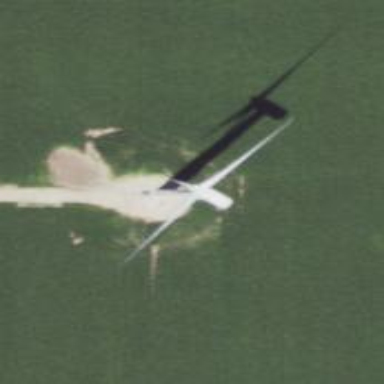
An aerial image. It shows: Wind generator powered by horizontal axis wind turbine.